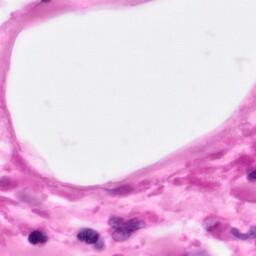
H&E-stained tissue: Pancreatic